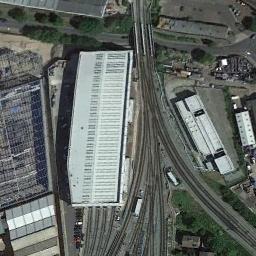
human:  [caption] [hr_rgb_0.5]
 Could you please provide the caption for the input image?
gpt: The railway station is next to some buildings and trees .

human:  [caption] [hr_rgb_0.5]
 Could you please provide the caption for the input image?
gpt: The railway station has some railways and buildings .

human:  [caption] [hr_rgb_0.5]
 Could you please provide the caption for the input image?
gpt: There are many buildings beside the railway station .

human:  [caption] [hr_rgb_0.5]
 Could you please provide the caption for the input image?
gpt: A railway station with several tracks has a building under construction .

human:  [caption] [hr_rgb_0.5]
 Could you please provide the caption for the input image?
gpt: There are some buildings beside the railway station .